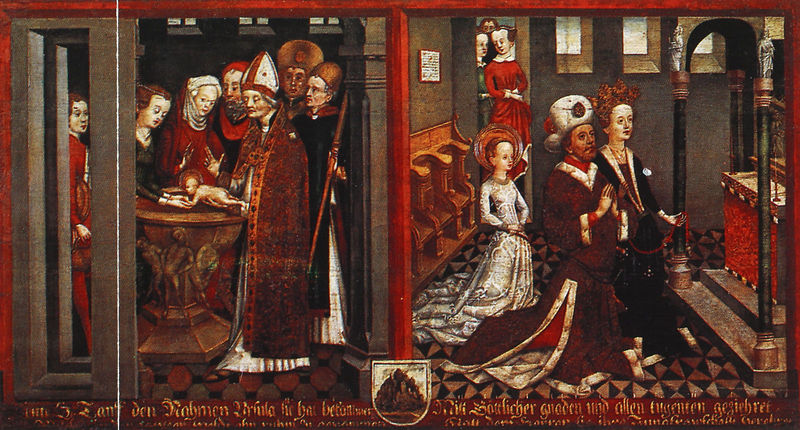
Titel: Ursula-Zyklus
Künstler: kölnisch Meister
Standort: Köln, St. Ursula (EU - D - NRW)
Schlagwörter: gemälde, nackt, weiß, frauen, menschen, braun, fenster, männer, säulen, rot, innenraum, kirche, boden, eltern, innen, kind, mutter, gotik, krone, schrift, zuschauer, bischof, könig, papst, inschrift, deutsch, innenansicht, fliesen, text, knien, kacheln, beten, gebet, altar, wappen, kirchenbänke, jesus, mittelalter, geistliche, mitra, königin, heilige, anbeten, taufe, maria, betend, szenen, säugling, taufbecken, stifter, heirat, buchmalerei, bischoff, ursula, wappen inschrift